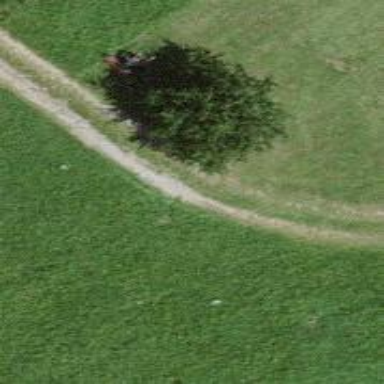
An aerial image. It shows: Grassy track with grade3 tracktype.